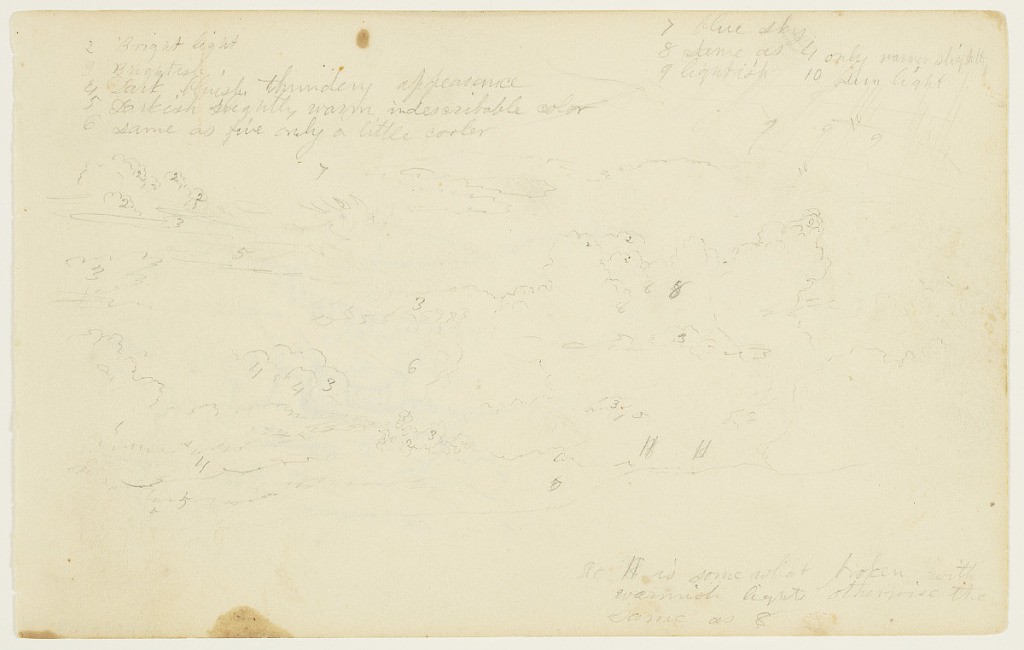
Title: Cloud Sketch, Catskill, New York
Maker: Frederic Edwin Church, American, 1826–1900
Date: August 1844
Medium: Graphite on white wove paper; verso: graphite
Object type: Drawing
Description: Landscape and atmosphere sketch showing a view of a dramatically cloud-filled sky in or near Catskill, New York. Sunbeams cascade down from the upper right corner, illuminating the vast quantities of massive, billowing clouds that inhabit the wide sky. Below, along the lower margin, the outline of a rolling mountain range is faintly shown.

Verso: First part of a landscape sketch showing a panoramic view of Catskill Creek and its environs in Catskill, New York. Drawing oriented on right side of leaf. In this first half of the panorama, the creek is not shown--only the rolling landscape near its left bank is visible. At center, two structures are shown besde a large tree in a fenced-in pasture. In the background, the rolling outlines of the Catskill Escarpment, and specifically Kaaterskill High Peak, are visible along the horizon.